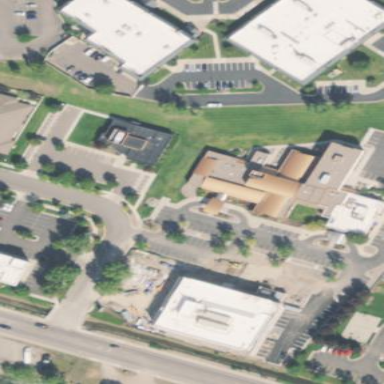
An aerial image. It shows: Clinic building offering healthcare services.